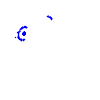
Particle: proton